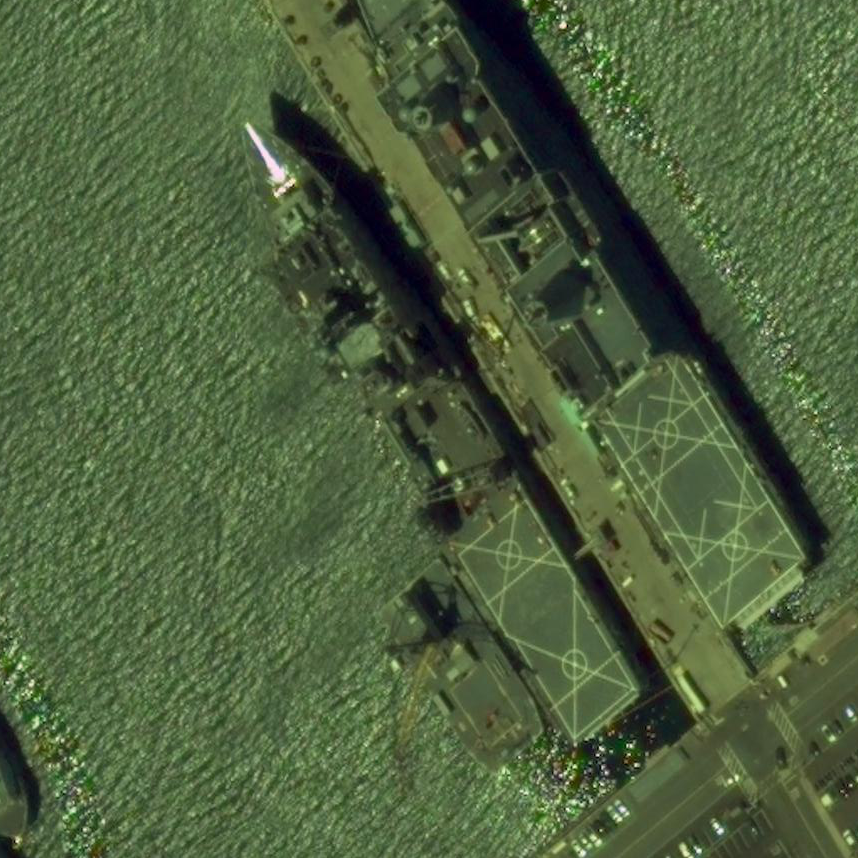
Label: combat